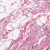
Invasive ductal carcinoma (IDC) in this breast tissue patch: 0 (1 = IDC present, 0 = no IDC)